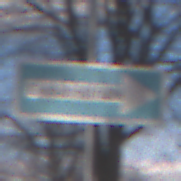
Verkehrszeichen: EinbahnstrasseRechtsweisend
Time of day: MorningAfternoon
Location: Outdoor (Nature)
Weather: PartlyCloudy
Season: NotSpecified
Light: Natural